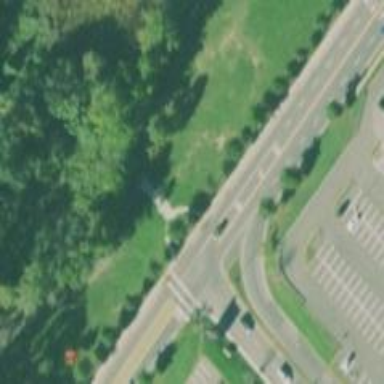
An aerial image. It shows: Path with cycle track.